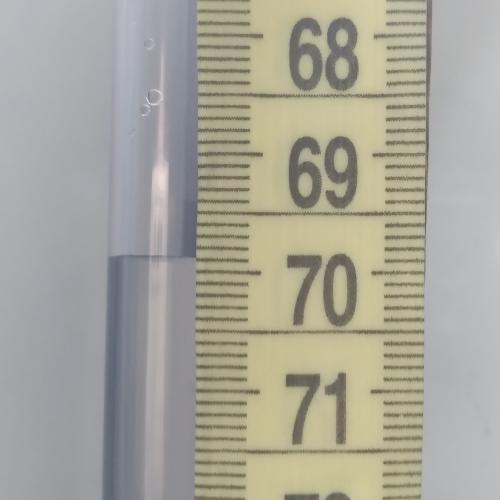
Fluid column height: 69.9 cm